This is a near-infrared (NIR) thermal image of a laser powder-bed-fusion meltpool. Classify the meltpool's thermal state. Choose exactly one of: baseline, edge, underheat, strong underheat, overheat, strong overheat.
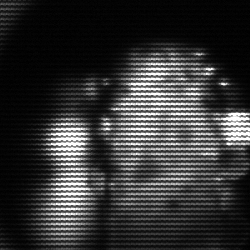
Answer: strong underheat